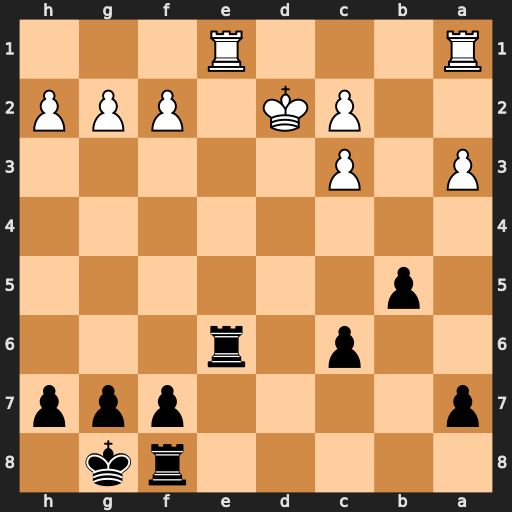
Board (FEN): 5rk1/p4ppp/2p1r3/1p6/8/P1P5/2PK1PPP/R3R3
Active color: b
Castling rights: -
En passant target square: -
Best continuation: Rd8+ Kc1 Rxe1+